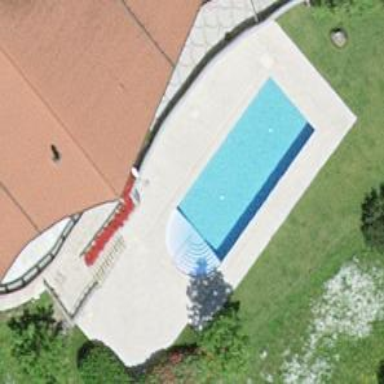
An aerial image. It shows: Swimming pool located in leisure land.